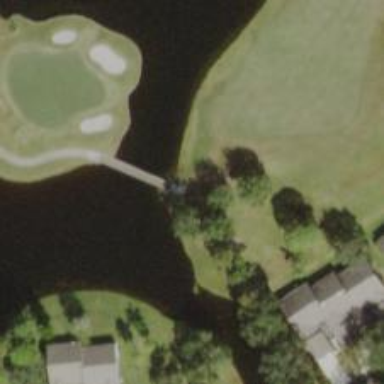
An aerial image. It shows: Path for golf carts.